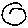
Label: circle